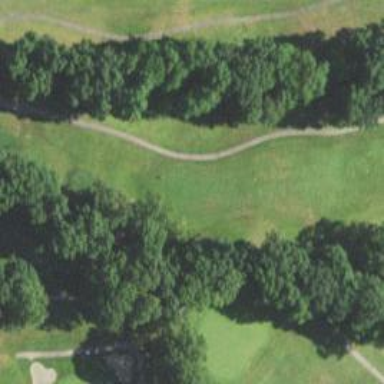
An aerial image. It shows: View of golf hole.